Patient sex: F
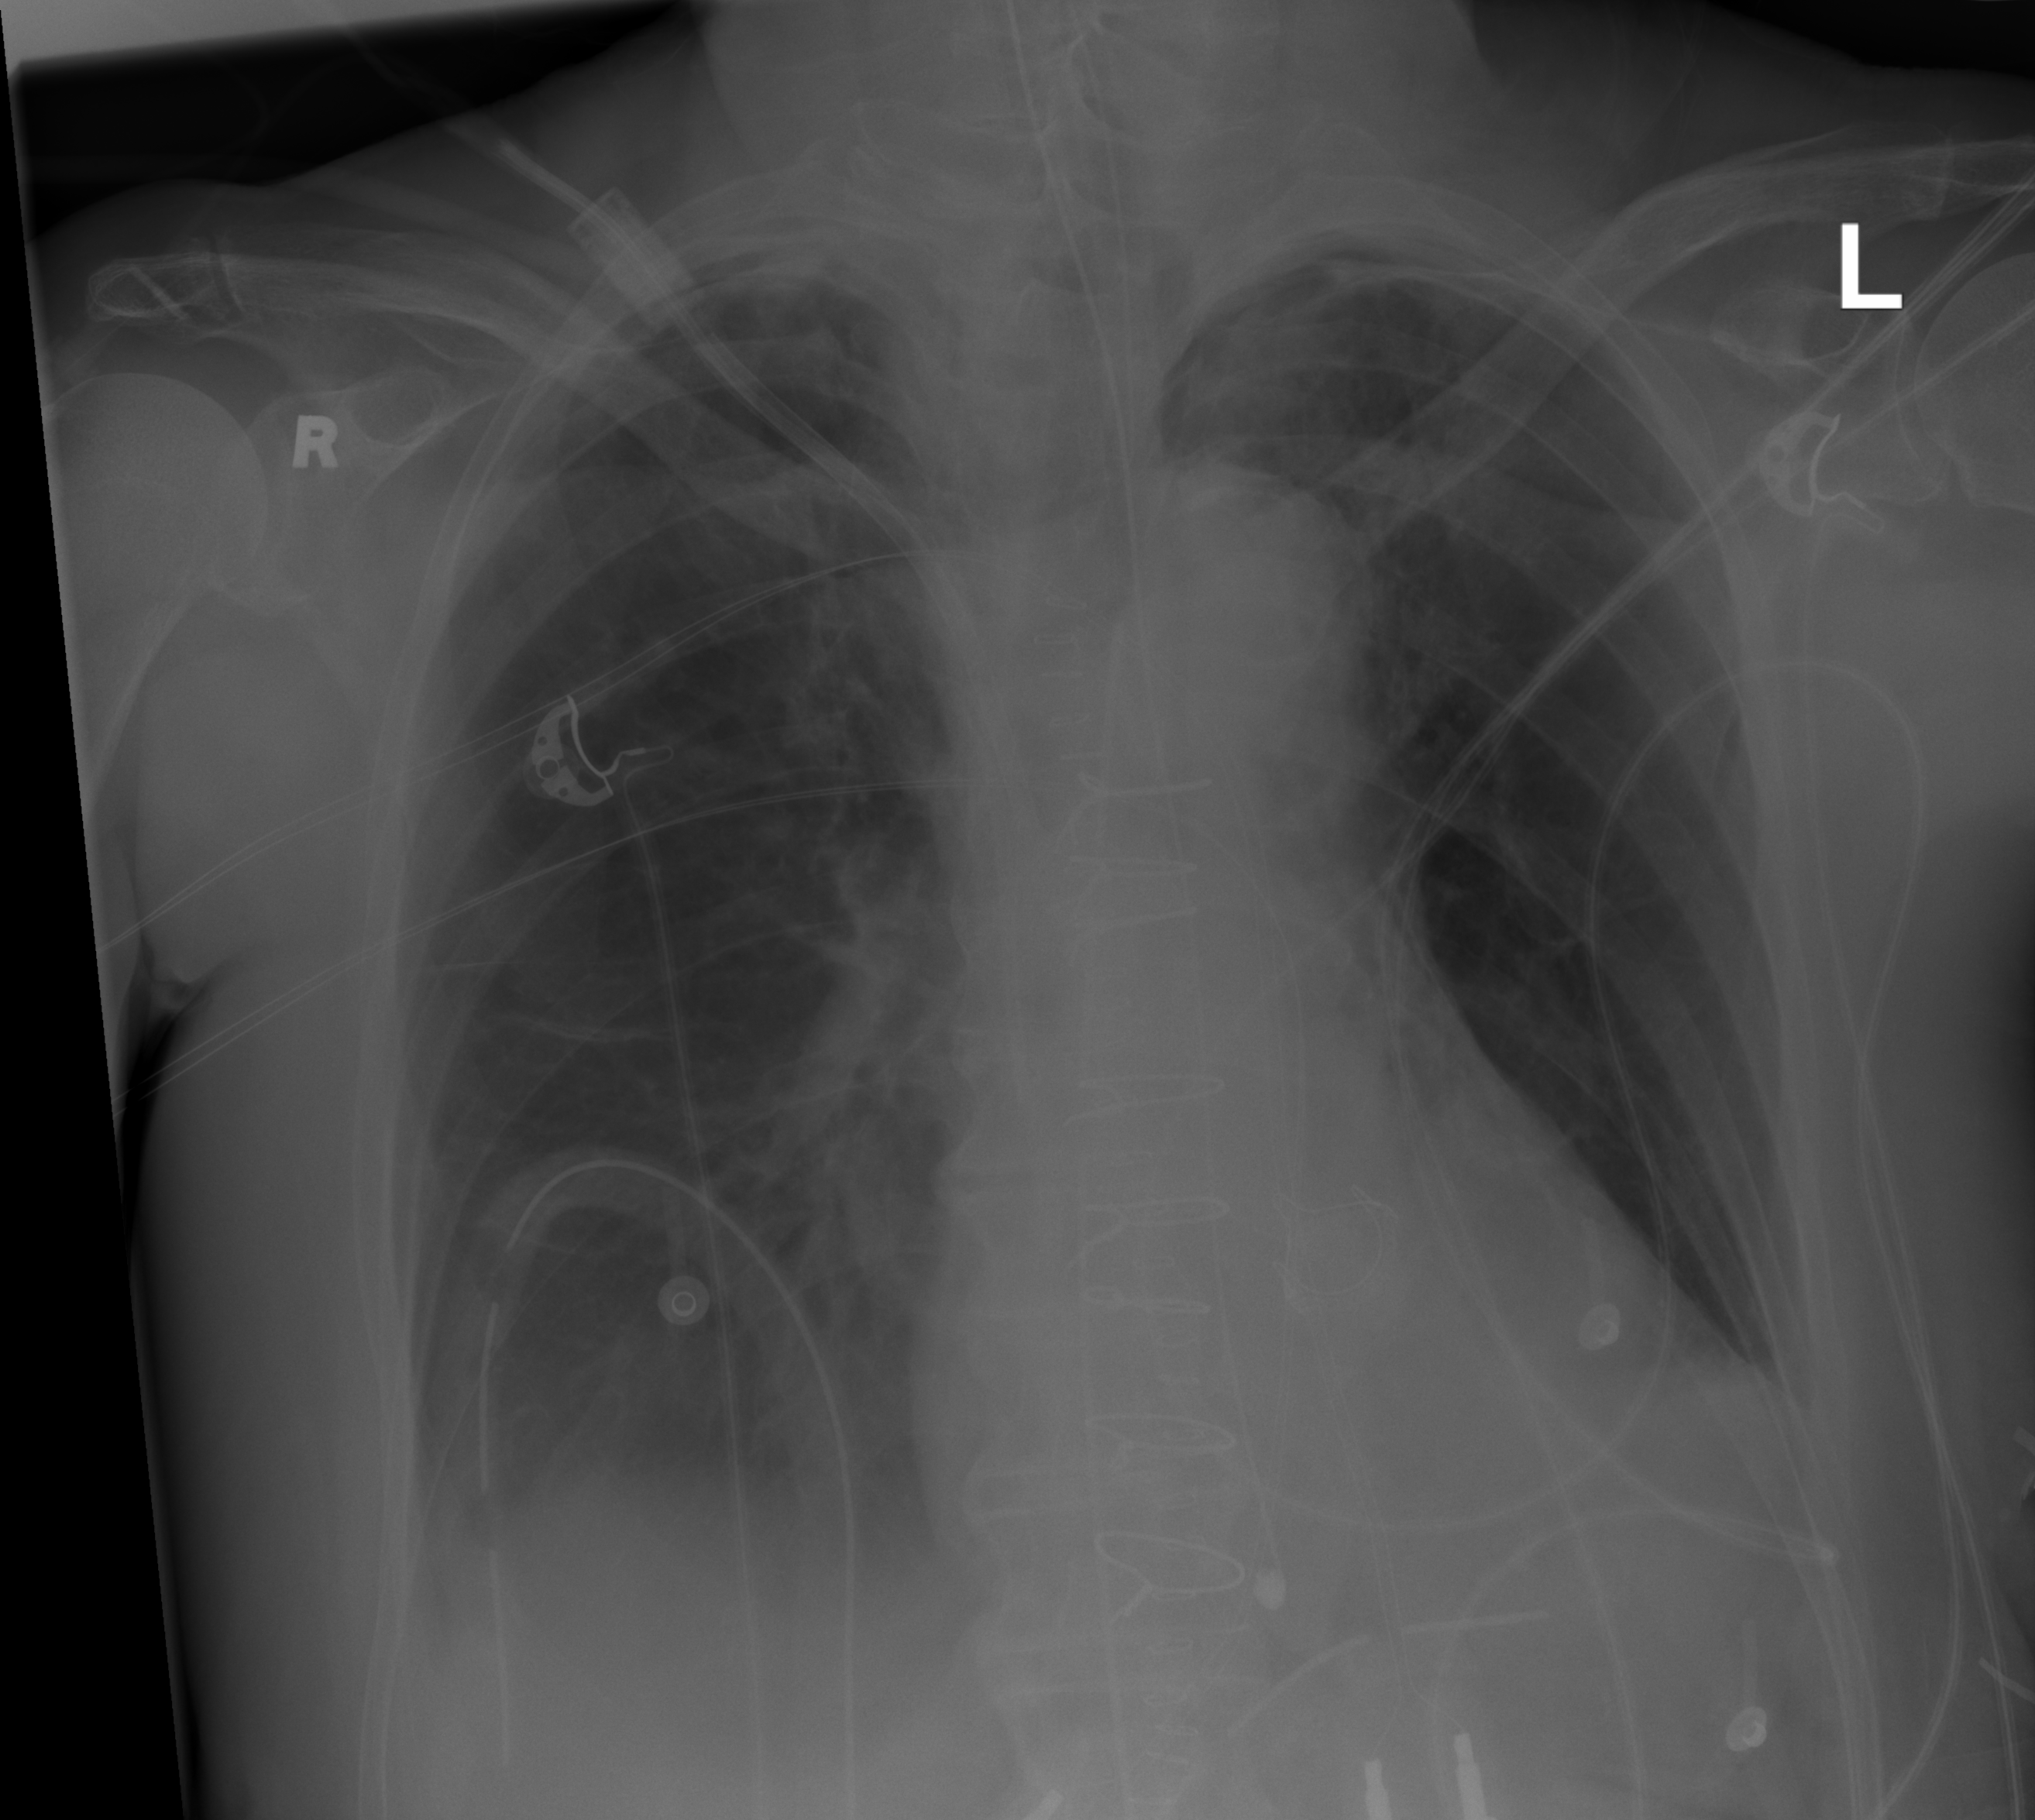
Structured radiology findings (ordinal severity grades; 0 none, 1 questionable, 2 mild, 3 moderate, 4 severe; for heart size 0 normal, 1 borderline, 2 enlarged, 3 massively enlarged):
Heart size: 0
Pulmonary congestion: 0
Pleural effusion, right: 2
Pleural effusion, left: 1
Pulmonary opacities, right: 0
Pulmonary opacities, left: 0
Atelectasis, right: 2
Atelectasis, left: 1